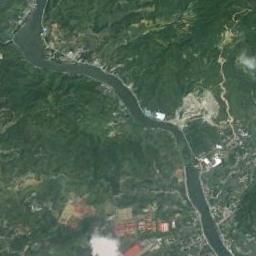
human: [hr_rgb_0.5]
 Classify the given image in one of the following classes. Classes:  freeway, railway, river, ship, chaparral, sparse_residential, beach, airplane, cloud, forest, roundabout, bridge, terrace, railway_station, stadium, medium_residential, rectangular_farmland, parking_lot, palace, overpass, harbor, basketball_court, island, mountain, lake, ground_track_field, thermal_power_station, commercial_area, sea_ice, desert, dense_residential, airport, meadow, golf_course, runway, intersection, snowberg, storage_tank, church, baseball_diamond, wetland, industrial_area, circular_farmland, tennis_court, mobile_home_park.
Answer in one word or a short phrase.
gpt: river